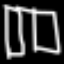
Label: pants